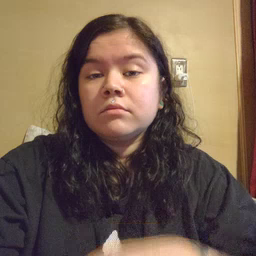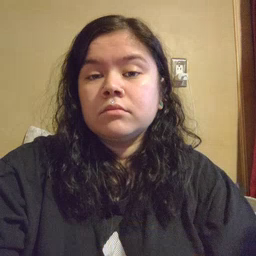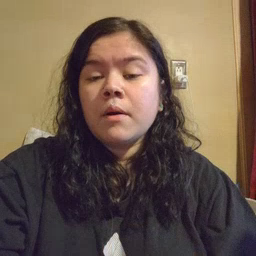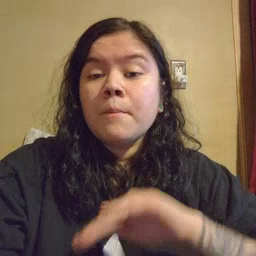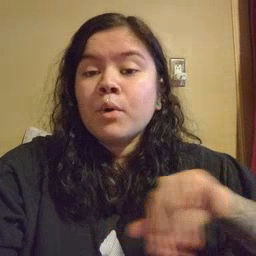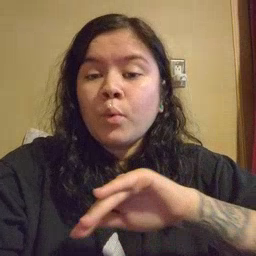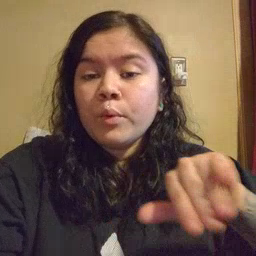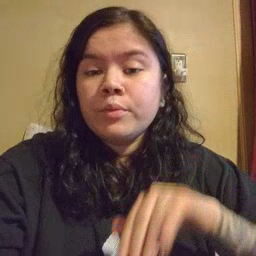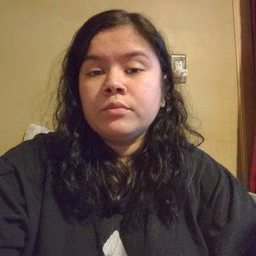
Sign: pool